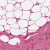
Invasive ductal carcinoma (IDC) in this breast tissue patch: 0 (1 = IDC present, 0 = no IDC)